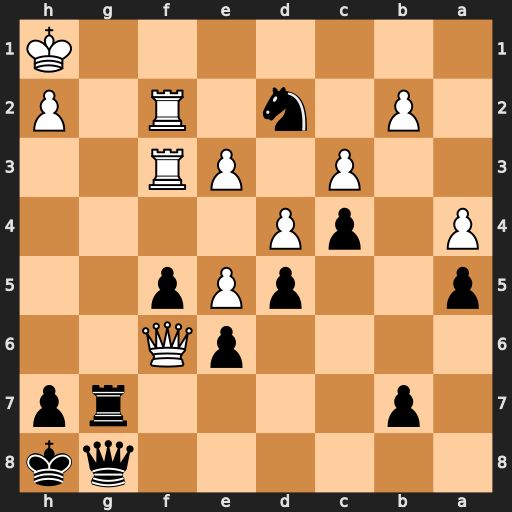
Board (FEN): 6qk/1p4rp/4pQ2/p2pPp2/P1pP4/2P1PR2/1P1n1R1P/7K
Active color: b
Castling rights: -
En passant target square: -
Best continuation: Ne4 Qxg7+ Qxg7